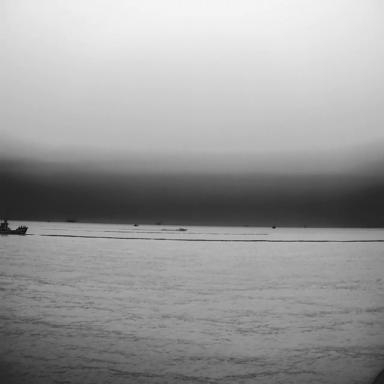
There are two bulk_carriers in the infrared image.